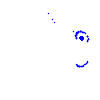
Particle: electron